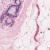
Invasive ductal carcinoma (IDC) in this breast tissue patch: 0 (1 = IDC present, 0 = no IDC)